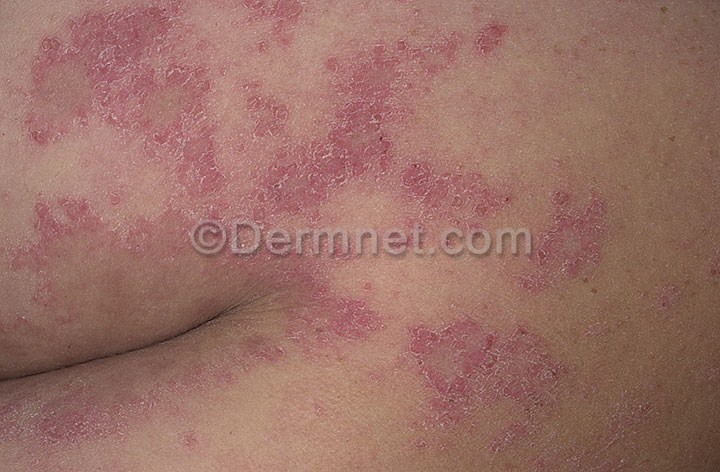
Disease: Eczema Photos